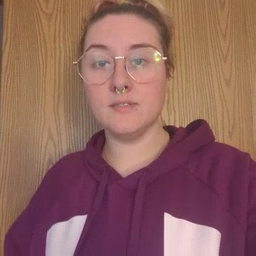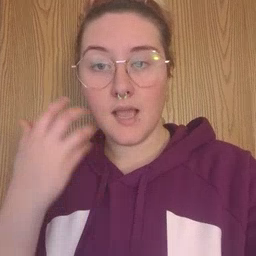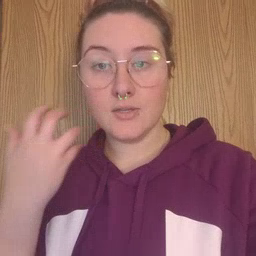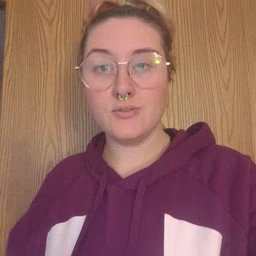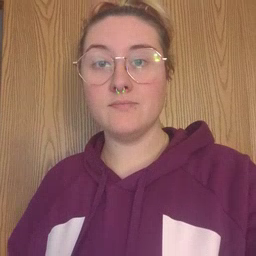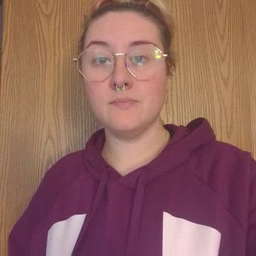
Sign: tiger